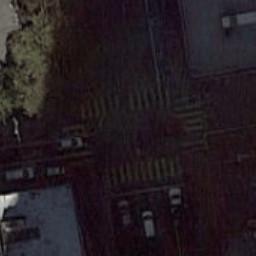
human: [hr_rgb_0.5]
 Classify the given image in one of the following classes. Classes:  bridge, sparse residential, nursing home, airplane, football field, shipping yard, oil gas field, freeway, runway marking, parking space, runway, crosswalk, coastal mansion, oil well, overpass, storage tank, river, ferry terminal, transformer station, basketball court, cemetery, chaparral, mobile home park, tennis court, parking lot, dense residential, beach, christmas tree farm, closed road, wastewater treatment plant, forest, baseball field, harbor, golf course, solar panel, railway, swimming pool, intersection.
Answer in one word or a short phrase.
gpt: crosswalk